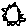
Label: sun